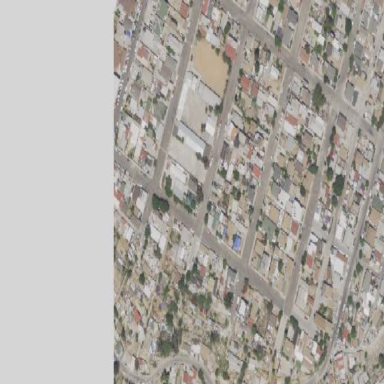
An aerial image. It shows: Residential area known as quarter.